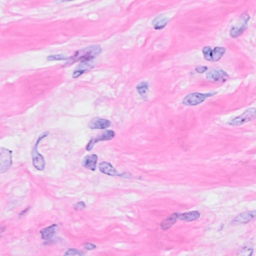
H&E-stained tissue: Breast